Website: home-depot
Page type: orders-overview
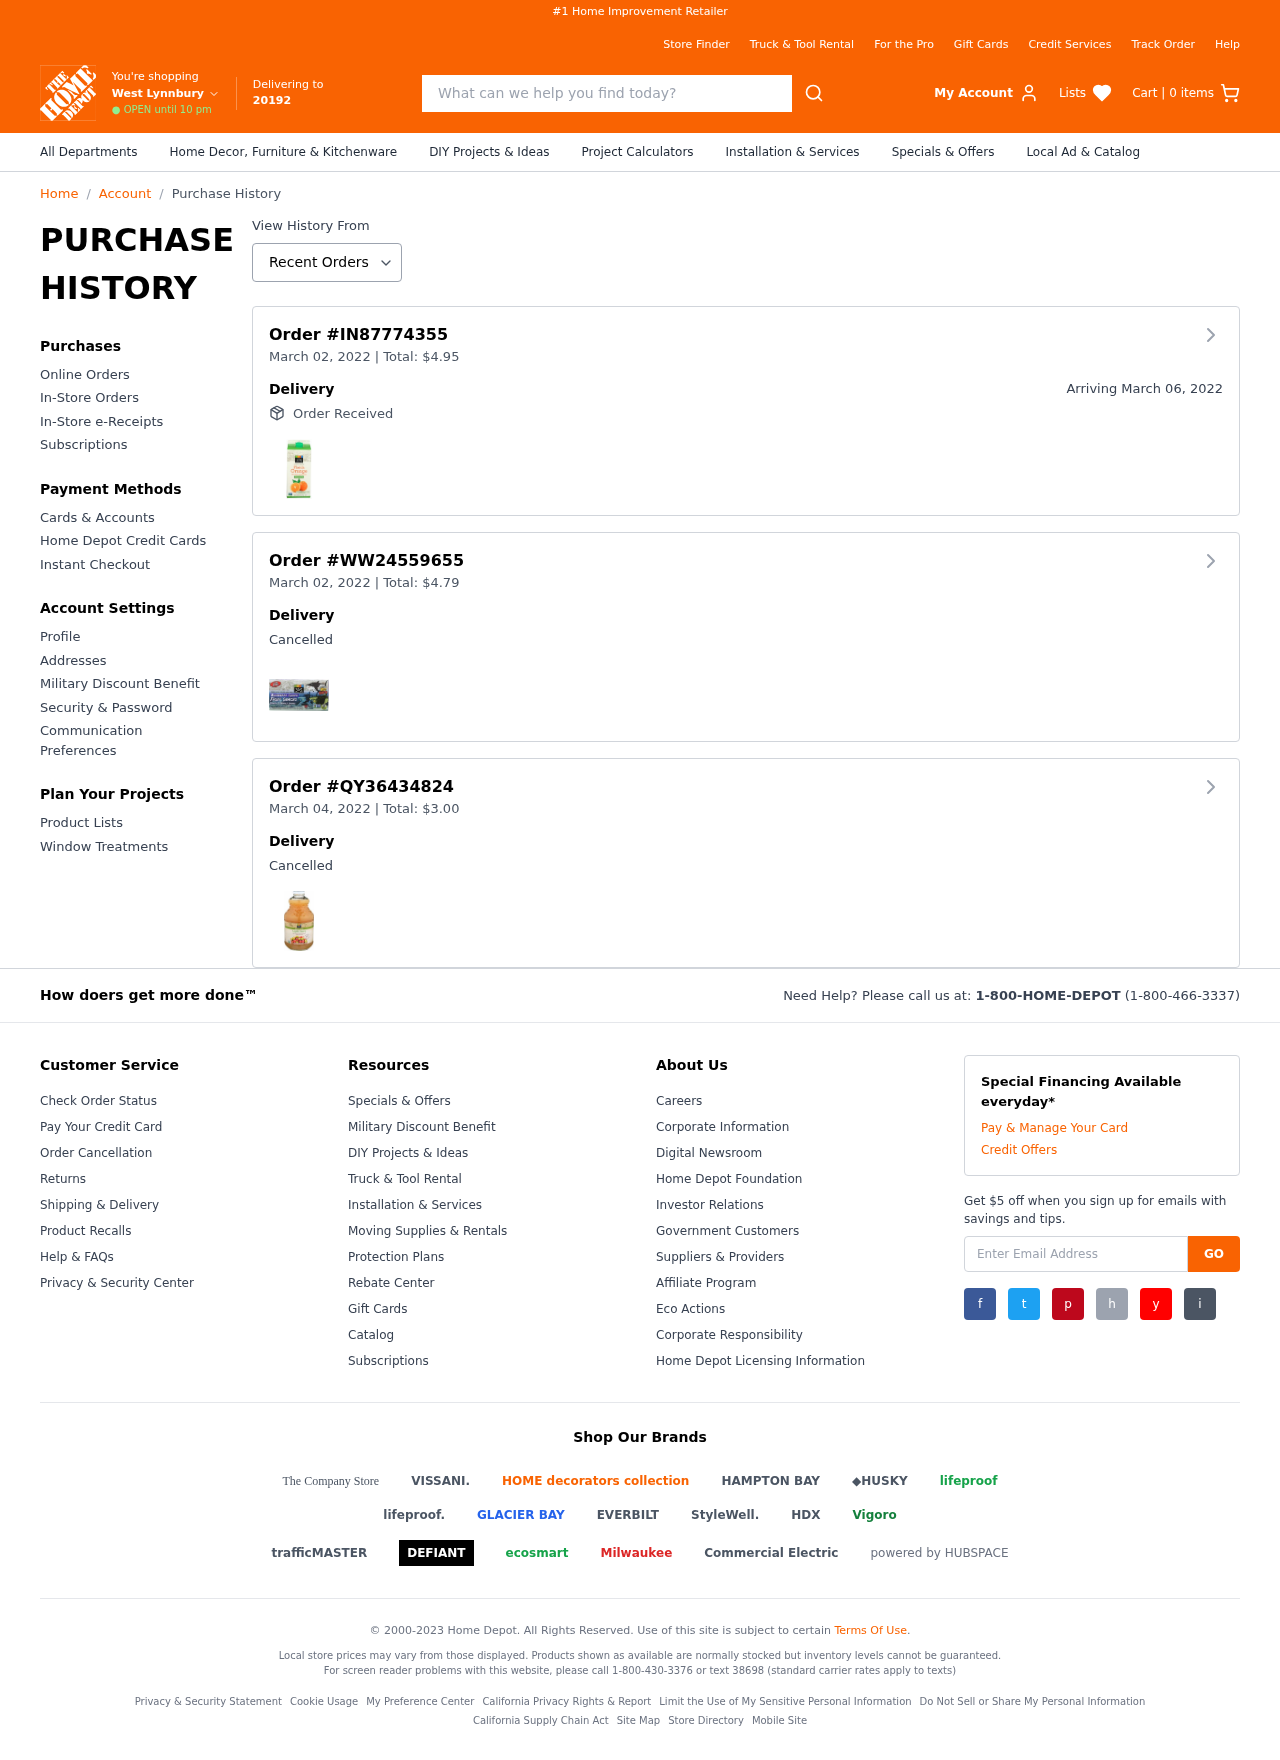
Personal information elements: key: PII_CITY
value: West Lynnbury
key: PII_POSTCODE
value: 20192
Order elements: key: ORDER_NUM_ITEMS
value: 0
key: ORDER_ID
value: IN87774355
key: ORDER_DATE
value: March 02, 2022
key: ORDER1_TOTAL
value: $4.95
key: ORDER_DELIVERY_DATE
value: March 06, 2022
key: ORDER2_ID
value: WW24559655
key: ORDER2_DATE
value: March 02, 2022
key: ORDER2_TOTAL
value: $4.79
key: ORDER3_ID
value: QY36434824
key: ORDER3_DATE
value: March 04, 2022
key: ORDER3_TOTAL
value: $3.00
Search elements: key: HEADER_SEARCH
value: What can we help you find today?